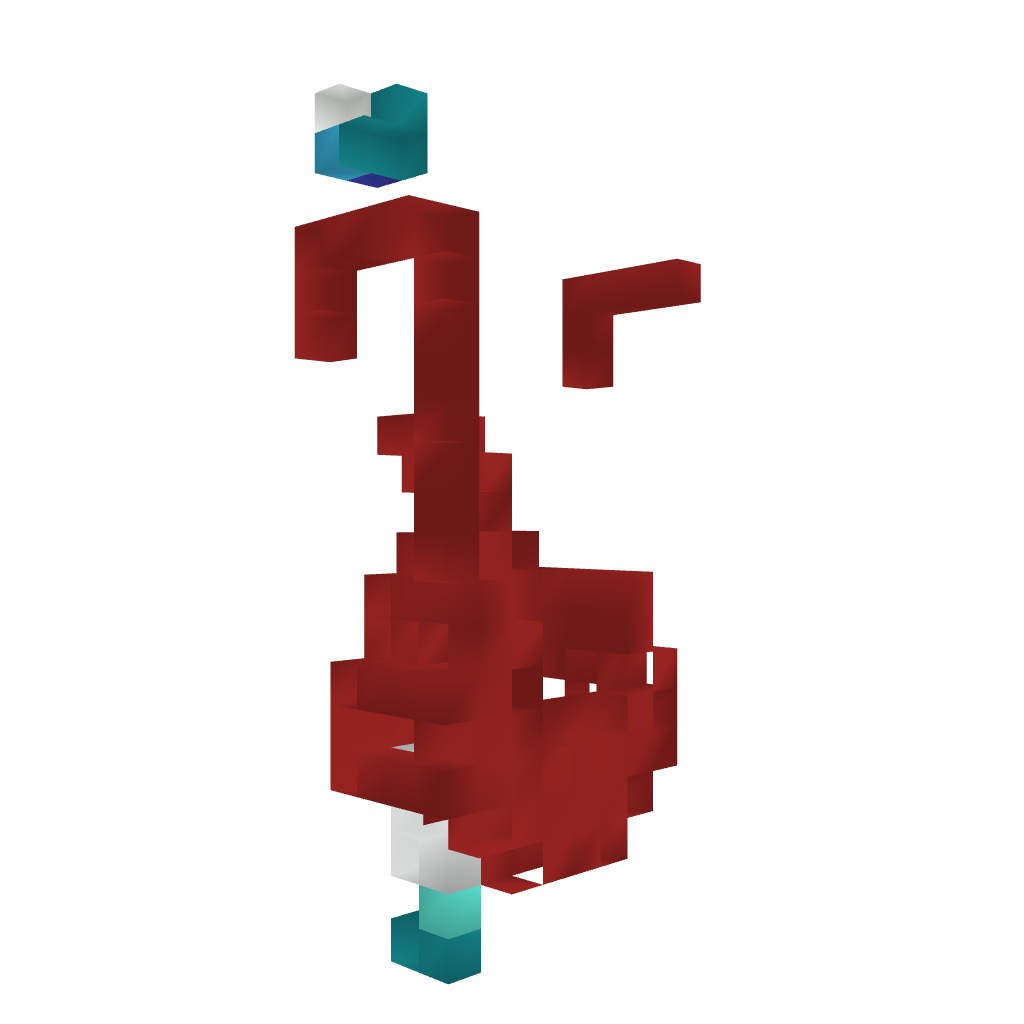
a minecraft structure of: Pamela Statue